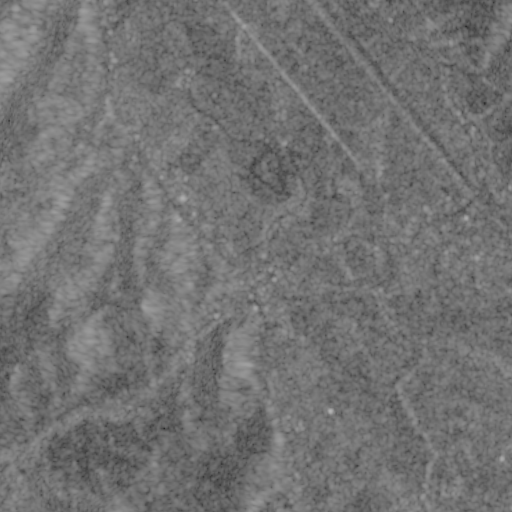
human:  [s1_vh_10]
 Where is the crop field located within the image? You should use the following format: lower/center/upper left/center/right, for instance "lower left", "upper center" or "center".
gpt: The crop field is located in the center right of the image.
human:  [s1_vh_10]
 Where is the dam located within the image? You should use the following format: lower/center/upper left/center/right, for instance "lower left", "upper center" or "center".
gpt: The dam is located in the upper center of the image.
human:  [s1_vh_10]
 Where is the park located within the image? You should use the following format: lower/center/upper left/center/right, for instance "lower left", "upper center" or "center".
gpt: The park is located in the center of the image.
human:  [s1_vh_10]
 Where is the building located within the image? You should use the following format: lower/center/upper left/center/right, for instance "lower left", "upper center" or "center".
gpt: The building is located in the center of the image.
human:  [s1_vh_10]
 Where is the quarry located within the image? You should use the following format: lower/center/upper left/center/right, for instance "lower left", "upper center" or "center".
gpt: There is no quarry in the image.

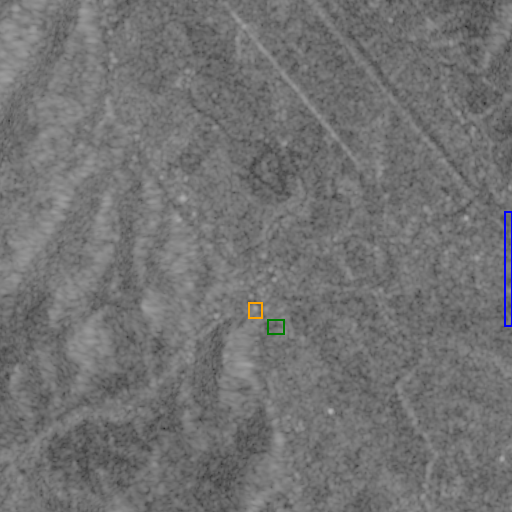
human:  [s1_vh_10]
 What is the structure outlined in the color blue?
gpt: The structure outlined in blue is a crop field.
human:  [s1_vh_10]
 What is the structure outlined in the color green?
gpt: The structure outlined in green is a park.
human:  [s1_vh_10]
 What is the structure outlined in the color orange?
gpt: The structure outlined in orange is a parking lot.
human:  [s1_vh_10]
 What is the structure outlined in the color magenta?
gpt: There is no magenta outline.